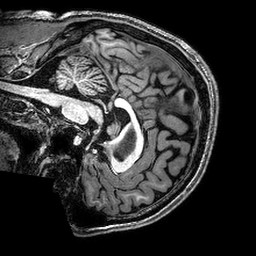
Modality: T1w
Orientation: sagittal
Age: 23
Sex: male
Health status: healthy
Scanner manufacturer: philips
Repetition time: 0.008561 s
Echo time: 0.004 s